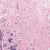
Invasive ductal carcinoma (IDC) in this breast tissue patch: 1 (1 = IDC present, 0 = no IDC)